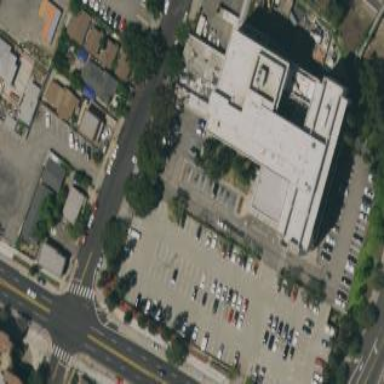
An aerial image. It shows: Healthcare facility identified as hospital.